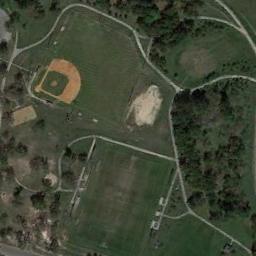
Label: baseball_diamond